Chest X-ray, PA view. Patient: 58 years old, sex F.
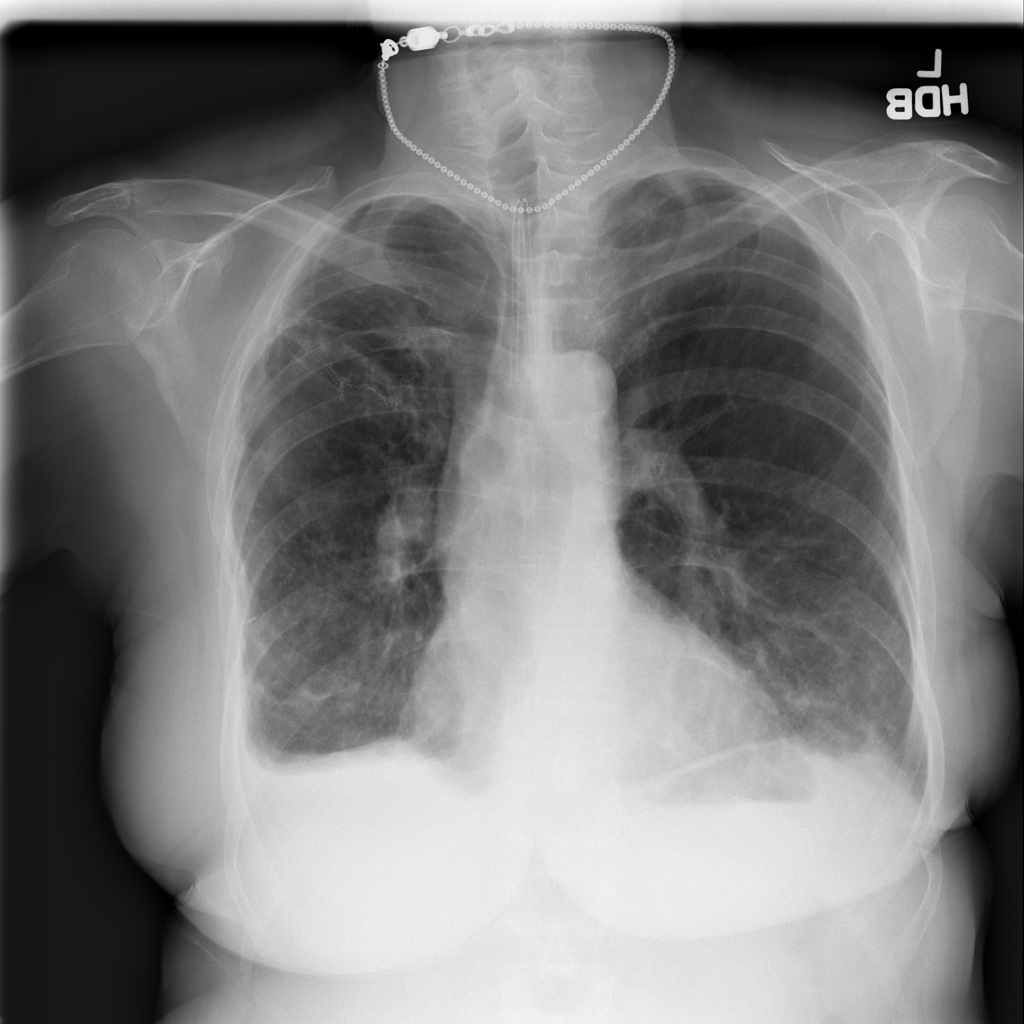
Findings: Effusion